Question: In GTK+ I would like to have a vertical list of labels, that a user can scroll. A user can click on any label and it will go to it's own callback function.
Right now I'm using a vertical area of buttons, but I really do not like having buttons. To give a good example, what I am trying to achieve would be considered very similar to a ListView in Android:

Is it possible to achieve this? I have tried replacing my buttons with labels but the signals stopped working (which would make sense). The GtkList is depecrated, and I am not sure what I am supposed to use instead?
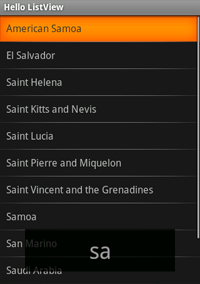
Answer: I think you can use <URL> which demonstrates using Gtk widgets along with code, it will be quite helpful for you.
Hope this helps!